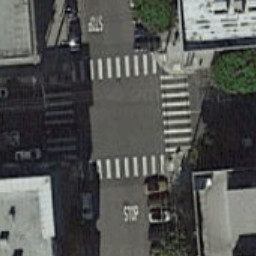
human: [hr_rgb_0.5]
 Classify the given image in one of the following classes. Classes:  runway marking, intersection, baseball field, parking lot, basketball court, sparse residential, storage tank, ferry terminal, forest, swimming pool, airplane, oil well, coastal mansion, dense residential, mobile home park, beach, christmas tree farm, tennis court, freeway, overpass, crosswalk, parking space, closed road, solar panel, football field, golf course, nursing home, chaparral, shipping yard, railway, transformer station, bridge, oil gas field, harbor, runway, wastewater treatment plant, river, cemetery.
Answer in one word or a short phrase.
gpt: crosswalk